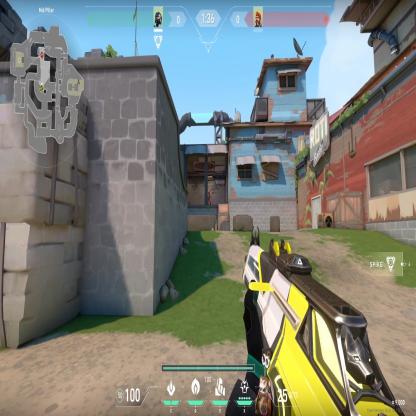
Label: enemy